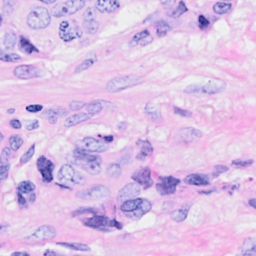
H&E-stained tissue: Breast